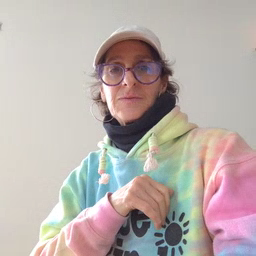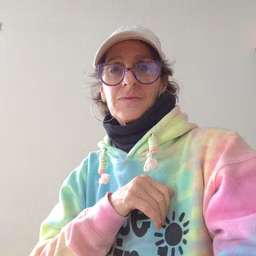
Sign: into